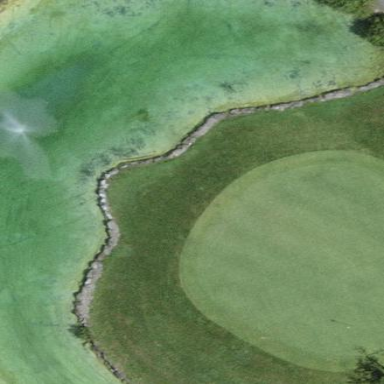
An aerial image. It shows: Scenic view of water hazard on golf course. The natural water feature adds beauty to the landscape.